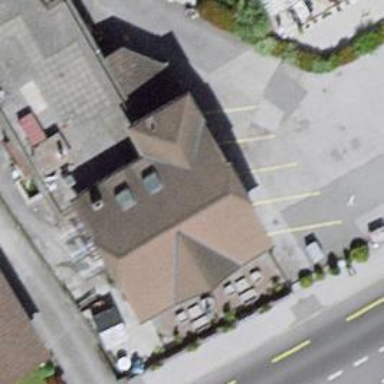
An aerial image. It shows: Restaurant.